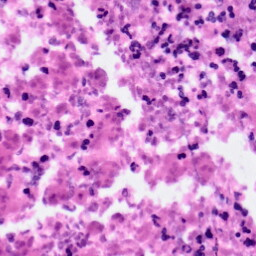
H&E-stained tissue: Pancreatic